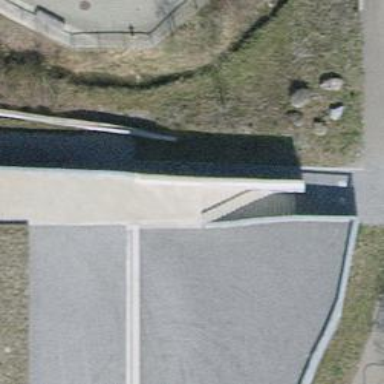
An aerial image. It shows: Concrete footway.